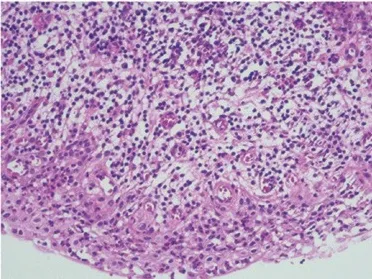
The histopathological examination of the cystic lesion. The proliferative fibro-vascular connective tissues with a significant infiltration of inflammatory cells consisting of the lymphocytes, plasma cells, macrophages and neutrophils (C).
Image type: pathology (h&e)